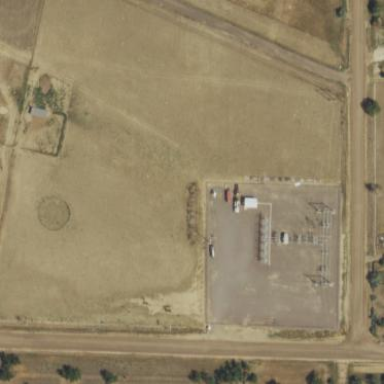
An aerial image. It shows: Power substation.